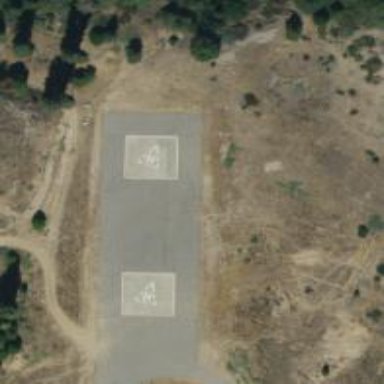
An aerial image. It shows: Image of helipad at airport.